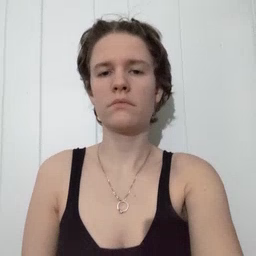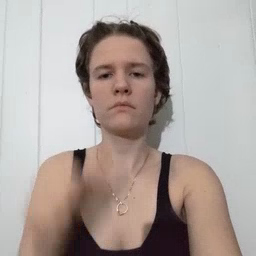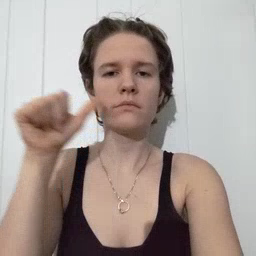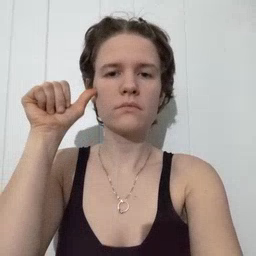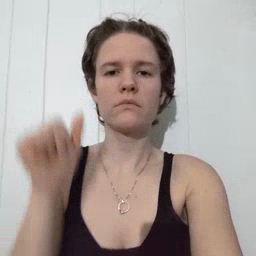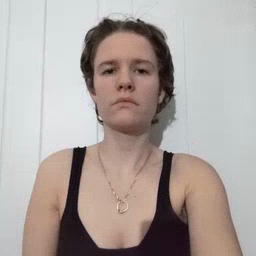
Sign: yesterday